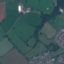
Land use / land cover: Pasture